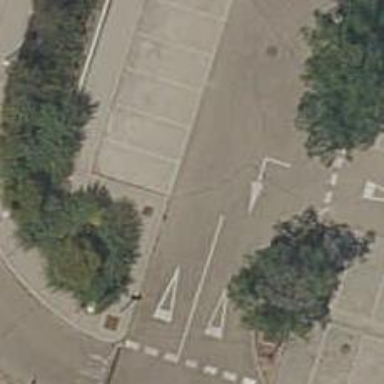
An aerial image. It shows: Parking aisle designated as service road.